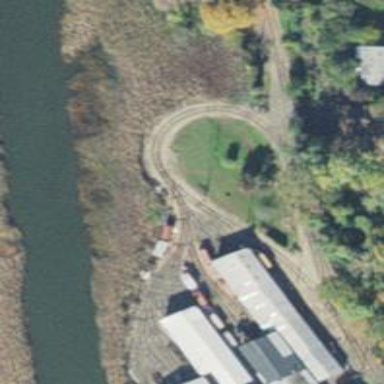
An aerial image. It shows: Preserved railway yard with electrified contact lines for rail service.